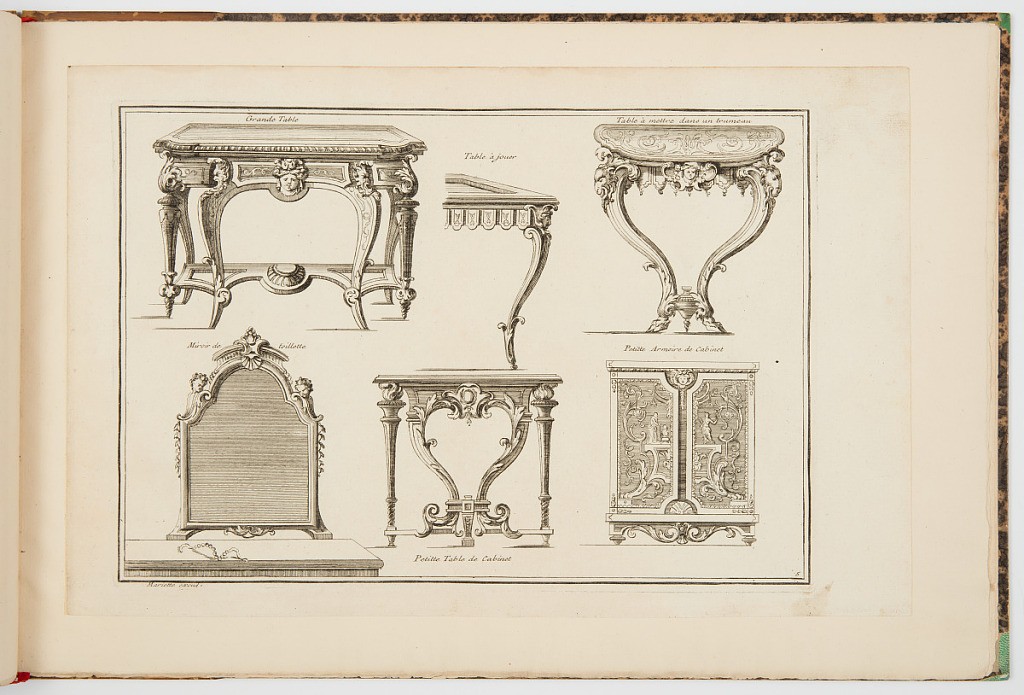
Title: Designs for Furniture
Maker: André-Charles Boulle, French, 1642 – 1732
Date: ca. 1715
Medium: Etching and engraving on laid paper
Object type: Print
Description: Designs for six pieces of furniture including two tables, a leg and corner of a table, a cabinet, a console table, and a table or toilette mirror. The furniture is decorated with gilt bronze mounts and marquetry featuring grotesque motifs including mascarons (masks), figures, cartouches, shells, scrolling leaves, acanthus leaves, c-scrolls, s-scrolls, flames, and gadrooning. The designs are titled, the plate is numbered, and signed by the publisher.